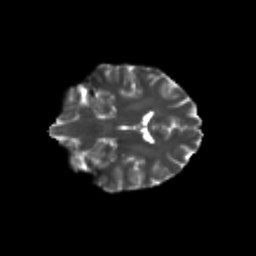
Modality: T2w
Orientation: coronal
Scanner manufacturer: siemens
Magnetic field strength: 3 T
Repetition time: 9.2 s
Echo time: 0.084 s